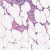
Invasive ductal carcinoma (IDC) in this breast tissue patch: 0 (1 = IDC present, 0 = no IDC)